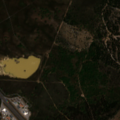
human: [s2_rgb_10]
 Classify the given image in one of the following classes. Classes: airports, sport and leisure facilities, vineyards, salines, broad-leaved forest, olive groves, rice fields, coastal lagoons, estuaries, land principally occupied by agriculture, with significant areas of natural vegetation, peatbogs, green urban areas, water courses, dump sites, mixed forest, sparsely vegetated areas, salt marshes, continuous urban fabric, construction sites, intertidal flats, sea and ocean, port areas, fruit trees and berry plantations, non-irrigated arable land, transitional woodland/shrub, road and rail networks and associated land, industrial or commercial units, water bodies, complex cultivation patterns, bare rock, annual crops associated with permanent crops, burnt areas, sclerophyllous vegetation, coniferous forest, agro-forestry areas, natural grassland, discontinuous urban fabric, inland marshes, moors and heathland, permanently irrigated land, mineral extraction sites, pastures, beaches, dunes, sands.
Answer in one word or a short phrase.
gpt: continuous urban fabric